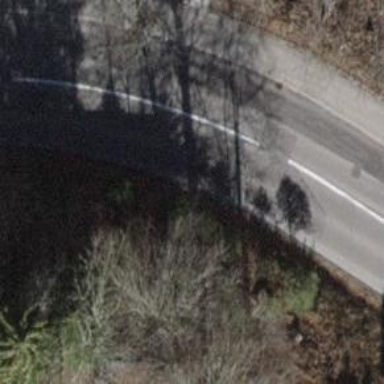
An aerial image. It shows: Tertiary road with asphalt surface and trolley wire.